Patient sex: F
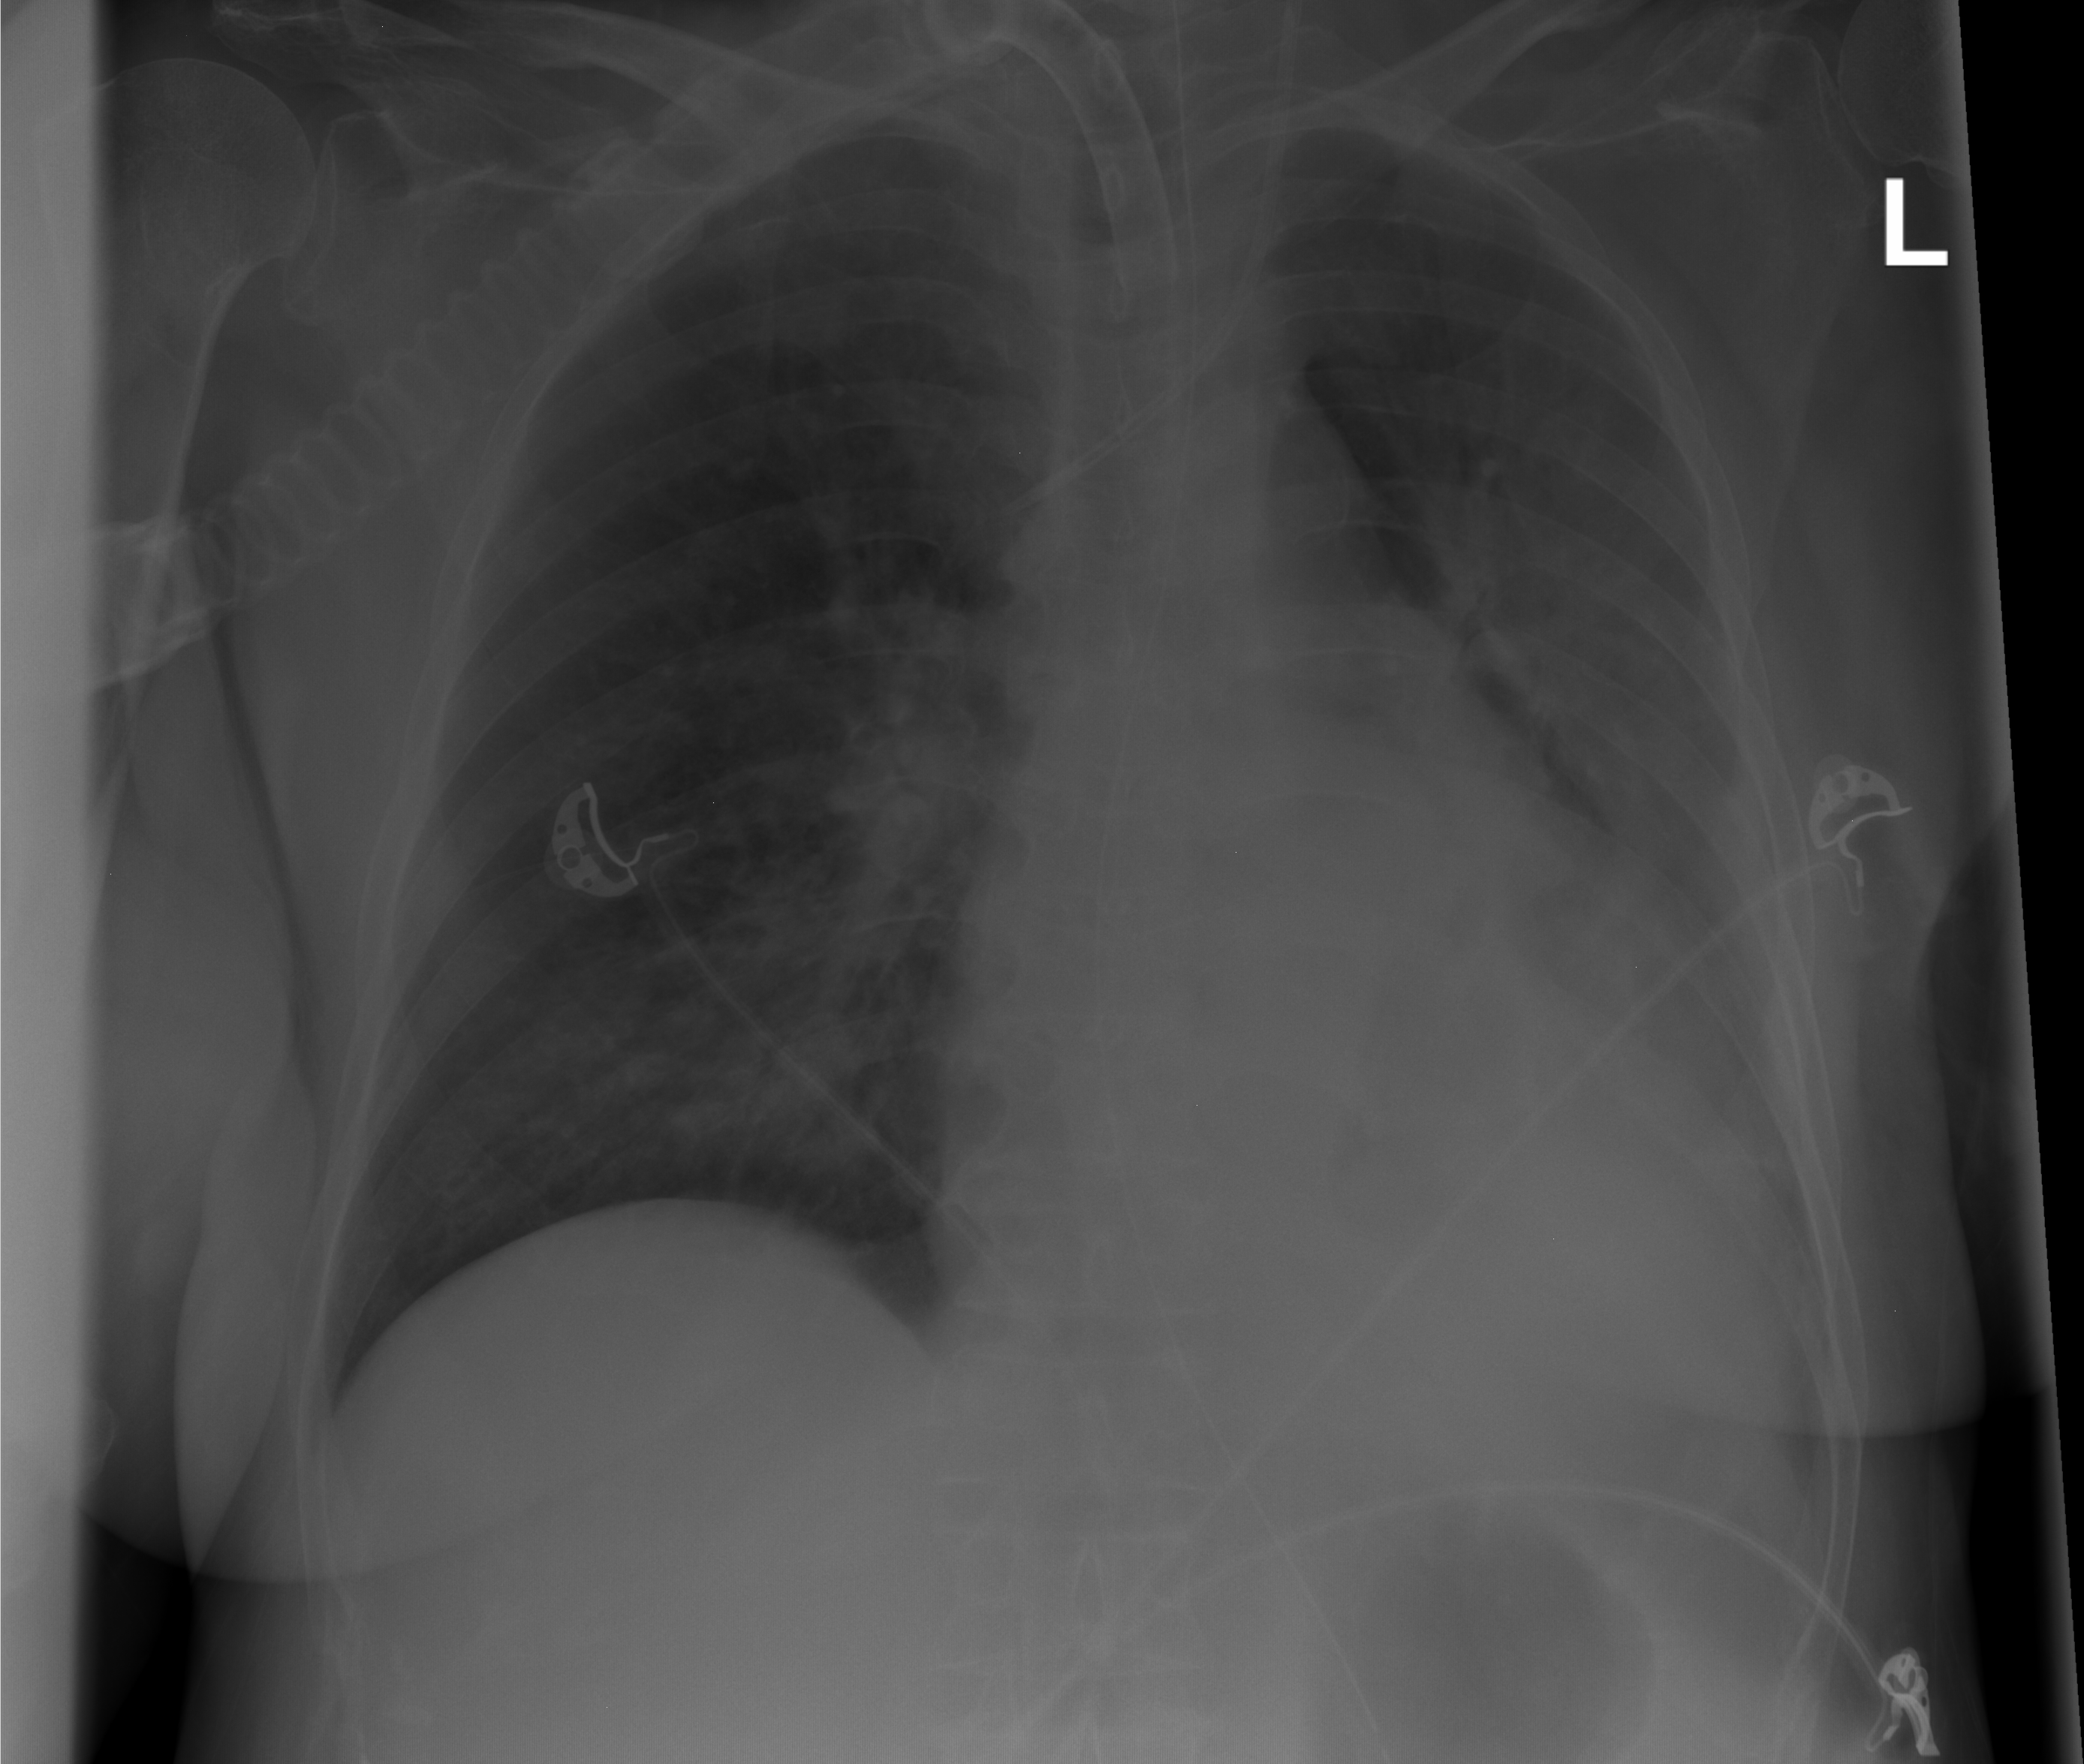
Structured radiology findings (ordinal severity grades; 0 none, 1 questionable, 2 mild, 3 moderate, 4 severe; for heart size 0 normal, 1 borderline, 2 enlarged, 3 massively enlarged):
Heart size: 1
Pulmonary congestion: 2
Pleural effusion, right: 0
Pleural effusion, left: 2
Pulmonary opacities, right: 2
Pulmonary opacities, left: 2
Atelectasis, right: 0
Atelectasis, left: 2